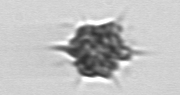
Label: Dictyocha